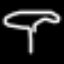
Label: mushroom